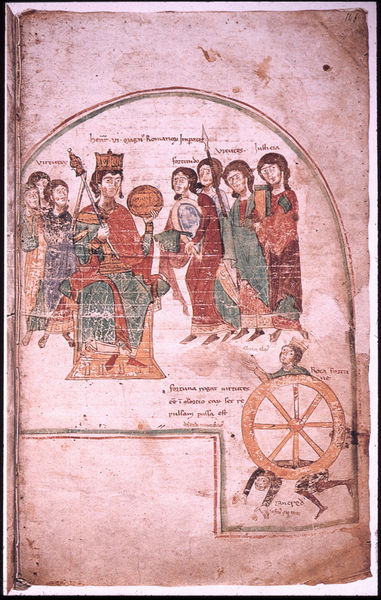
Titel: Liber ad honorem Augusti sive de rebus Siculis/ Buch zu Ehren des Kaisers Augustus oder über die Angelegenheiten Siziliens
Künstler: Pietro da Eboli
Institution: Bern, Burgbibliothek
Schlagwörter: blau, mann, grün, menschen, sitzen, bunt, kleid, männer, weiss, zeichnung, rot, bart, gericht, hinrichtung, mensch, rahmen, stehen, teller, tod, erde, gewand, gold, mantel, sitzend, gewänder, blatt, krone, schrift, papier, bogen, stab, figuren, rad, kaiser, könig, lanze, soldaten, thron, buch, druck, seite, illustration, schwert, text, buchstaben, waffe, kugel, herrscher, buchseite, pergament, mittelalter, speer, globus, welt, handschrift, glück, zepter, szepter, weltkugel, latein, richten, katharina, buchmalerei, folter, regieren, reichsapfel, miniaturmalerei, herrschen, höflinge, fortuna, märtyrium, rädern, vasallen, taler, sodaten, gerädert, toge, reichskleinodien